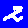
Digit: 2